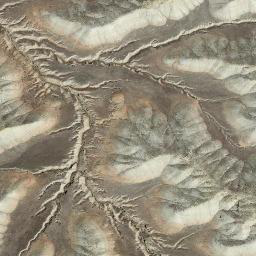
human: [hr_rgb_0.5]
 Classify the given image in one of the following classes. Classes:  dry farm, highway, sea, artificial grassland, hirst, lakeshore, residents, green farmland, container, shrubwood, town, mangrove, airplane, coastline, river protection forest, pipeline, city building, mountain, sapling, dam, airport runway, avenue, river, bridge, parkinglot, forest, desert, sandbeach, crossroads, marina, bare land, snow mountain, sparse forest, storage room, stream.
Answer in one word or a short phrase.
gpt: mountain